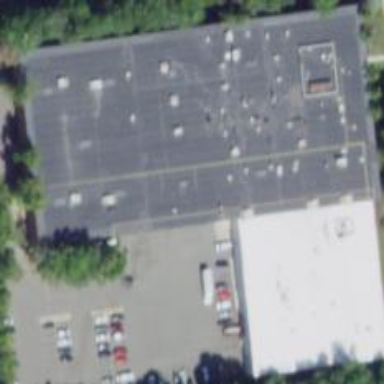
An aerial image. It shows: Warehouse building.